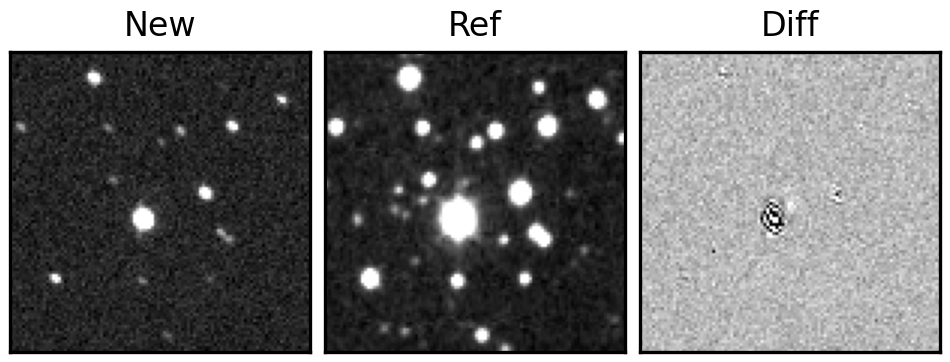
Label: bogus